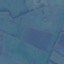
Land use / land cover: Pasture